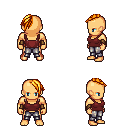
a pixel art fantasy rpg character, male body template, human, tanned skin, maroon pirate shirt, metal pants, light blonde long mohawk hairstyle, leather bracers, four views (front, back, left, right), 2x2 character sprite sheet, small pixel art, hard edges, no anti-aliasing